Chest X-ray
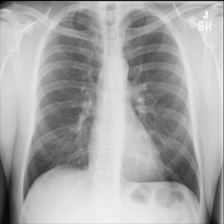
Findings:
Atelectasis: negative
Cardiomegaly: negative
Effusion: negative
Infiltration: negative
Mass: negative
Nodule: negative
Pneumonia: negative
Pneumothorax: negative
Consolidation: negative
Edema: negative
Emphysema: negative
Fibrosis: negative
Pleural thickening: negative
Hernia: negative